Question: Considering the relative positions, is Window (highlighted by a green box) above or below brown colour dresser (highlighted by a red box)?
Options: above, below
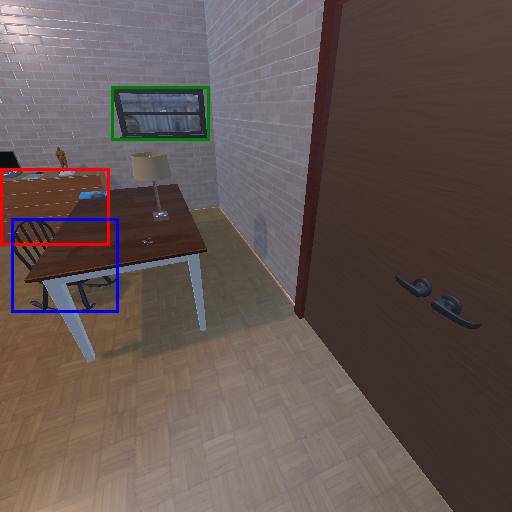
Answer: above